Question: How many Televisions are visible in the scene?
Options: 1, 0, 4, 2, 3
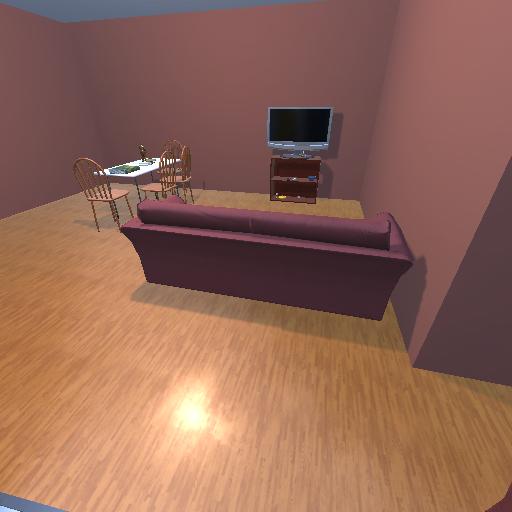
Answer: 1